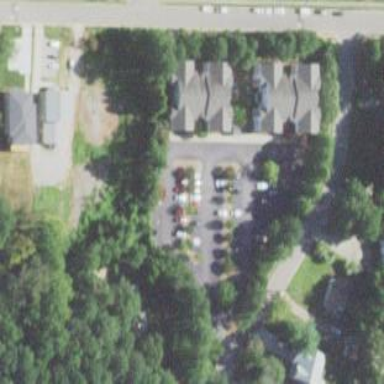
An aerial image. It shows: Parking area with asphalt surface.